Field crop: tomato
Growth stage: 1
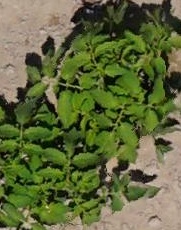
Species: tomato